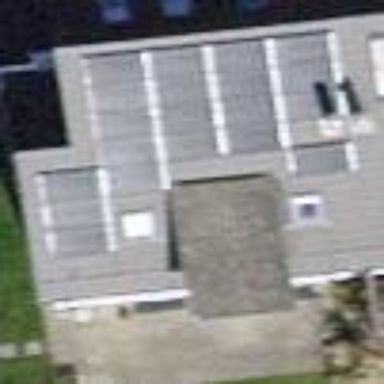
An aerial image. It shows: Building with tile roof.